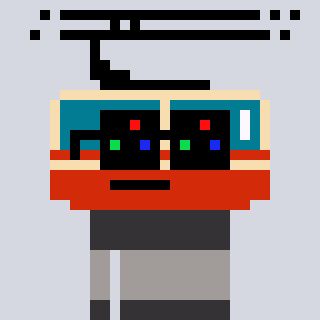
a pixel art character with square black sunglasses, a tram wagon-shaped head and a grayscale-colored body on a cool background